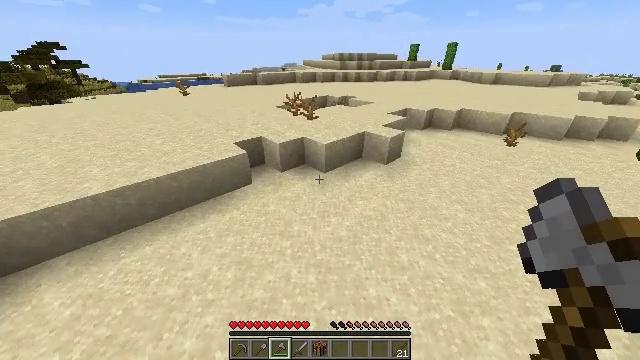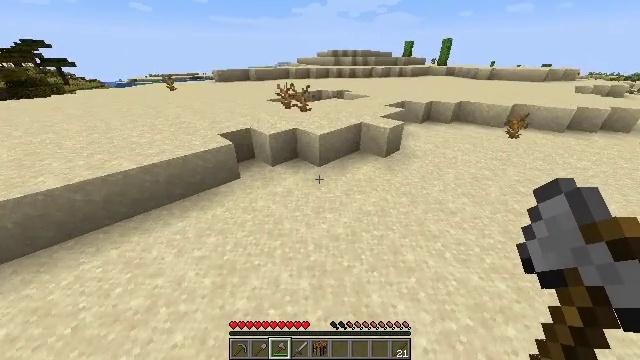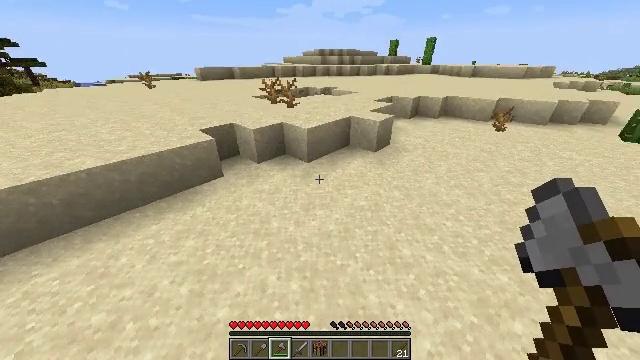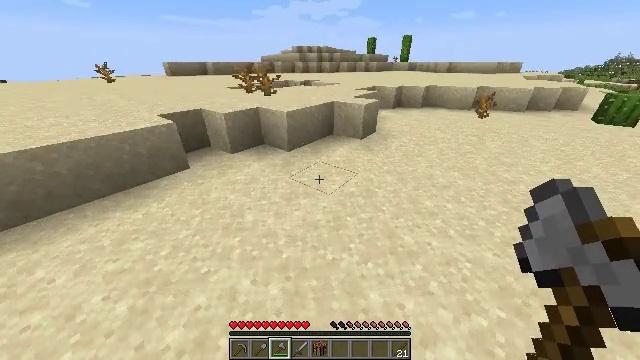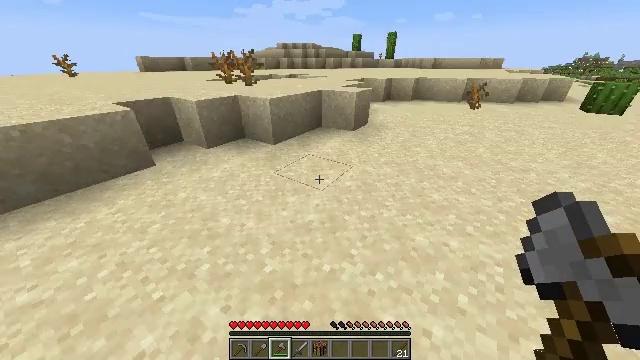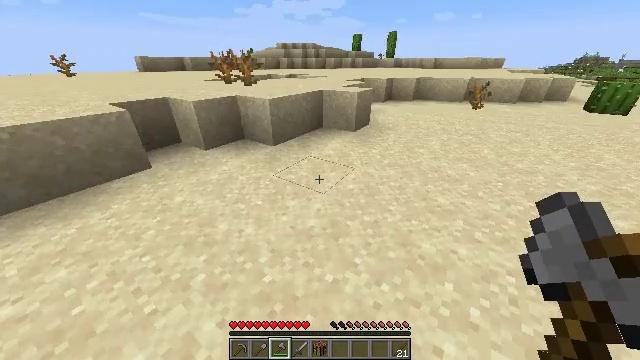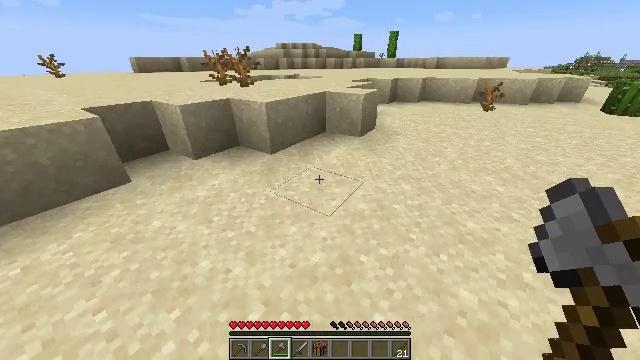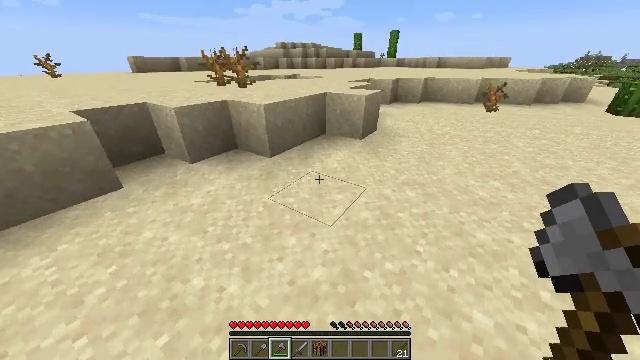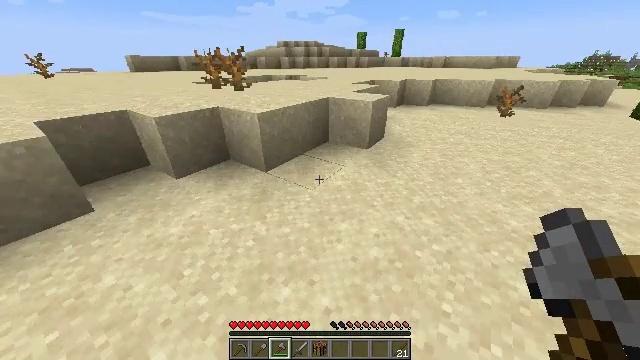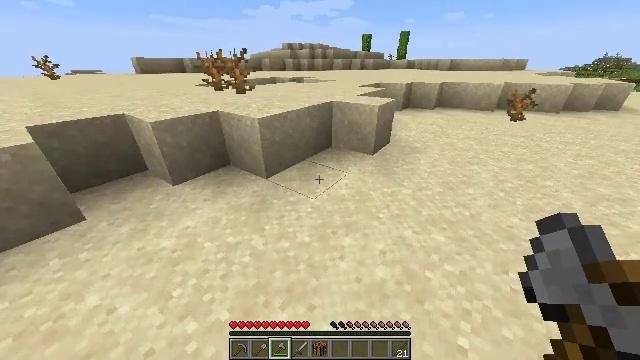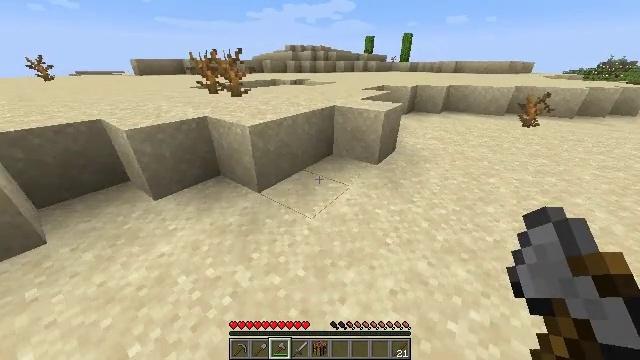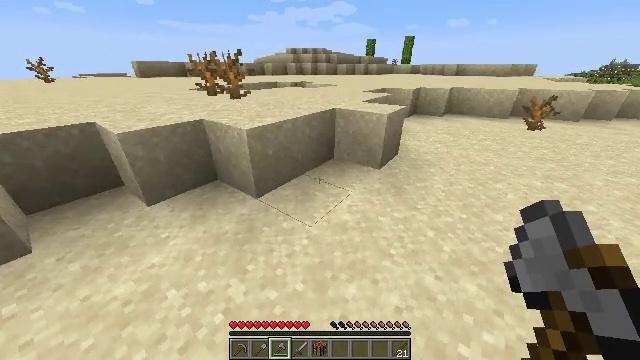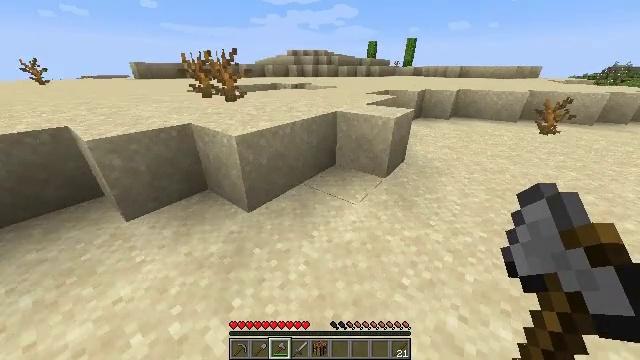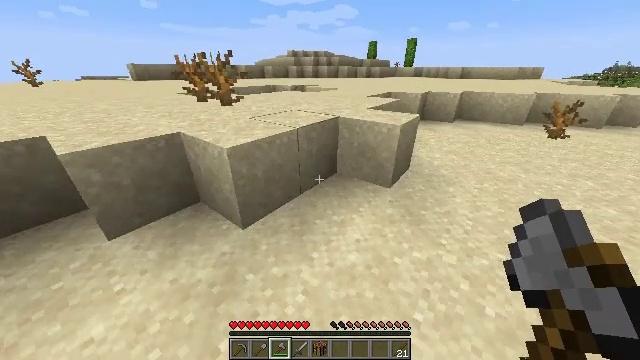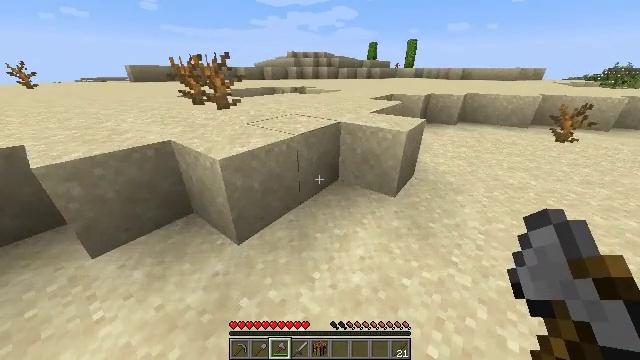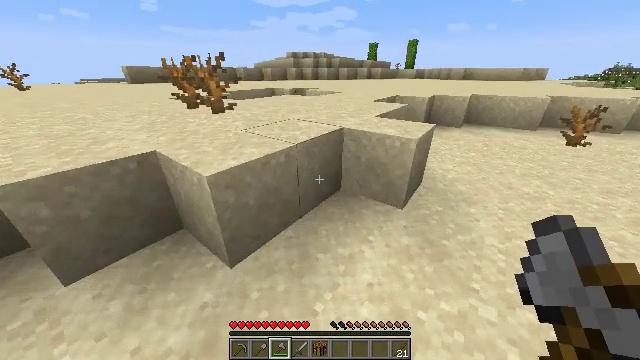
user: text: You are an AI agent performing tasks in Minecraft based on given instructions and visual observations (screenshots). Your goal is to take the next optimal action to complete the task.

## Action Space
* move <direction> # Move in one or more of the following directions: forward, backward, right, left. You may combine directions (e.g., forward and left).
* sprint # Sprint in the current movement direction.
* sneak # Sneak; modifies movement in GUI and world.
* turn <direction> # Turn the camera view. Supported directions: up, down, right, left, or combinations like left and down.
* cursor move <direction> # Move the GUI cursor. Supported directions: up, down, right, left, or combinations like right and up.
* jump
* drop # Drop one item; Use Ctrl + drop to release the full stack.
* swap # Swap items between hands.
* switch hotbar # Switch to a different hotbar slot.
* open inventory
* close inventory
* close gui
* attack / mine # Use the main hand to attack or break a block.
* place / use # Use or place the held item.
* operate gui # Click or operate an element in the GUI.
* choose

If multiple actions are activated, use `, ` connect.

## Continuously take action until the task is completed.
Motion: motion action
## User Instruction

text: Collect a hay block for crafting.
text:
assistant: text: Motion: move forward, sprint, turn right
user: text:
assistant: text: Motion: move forward, sprint, turn right
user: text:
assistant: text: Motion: move forward, sprint, turn right
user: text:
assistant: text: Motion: move forward, sprint, turn right
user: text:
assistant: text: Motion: move forward, sprint
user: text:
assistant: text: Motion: move forward, sprint
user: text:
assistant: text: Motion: move forward, sprint
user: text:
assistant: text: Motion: move forward, sprint
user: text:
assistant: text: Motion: move forward, sprint, turn left
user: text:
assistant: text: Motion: move forward, sprint
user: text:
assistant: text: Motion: move forward, sprint
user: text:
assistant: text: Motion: move forward, sprint
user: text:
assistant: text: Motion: move forward, sprint
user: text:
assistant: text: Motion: move forward, sprint
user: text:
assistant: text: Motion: move forward, sprint
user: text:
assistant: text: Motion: move forward, sprint, jump
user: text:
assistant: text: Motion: move forward, sprint, jump
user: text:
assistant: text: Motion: move forward, sprint, jump
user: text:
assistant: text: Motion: move forward, sprint, jump
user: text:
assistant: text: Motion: move forward, sprint, turn right, jump
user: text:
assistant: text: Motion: move forward, sprint, jump
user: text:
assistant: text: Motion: move forward, sprint, jump
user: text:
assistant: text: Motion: move forward, sprint, jump
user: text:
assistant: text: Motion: move forward, sprint, jump
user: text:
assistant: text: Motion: move forward, sprint, jump
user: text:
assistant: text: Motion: move forward, sprint, jump
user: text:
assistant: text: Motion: move forward, sprint, jump
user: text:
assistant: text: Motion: move forward, sprint, turn right, jump
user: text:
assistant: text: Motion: move forward, sprint, turn right, jump
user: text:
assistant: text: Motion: move forward, sprint, jump